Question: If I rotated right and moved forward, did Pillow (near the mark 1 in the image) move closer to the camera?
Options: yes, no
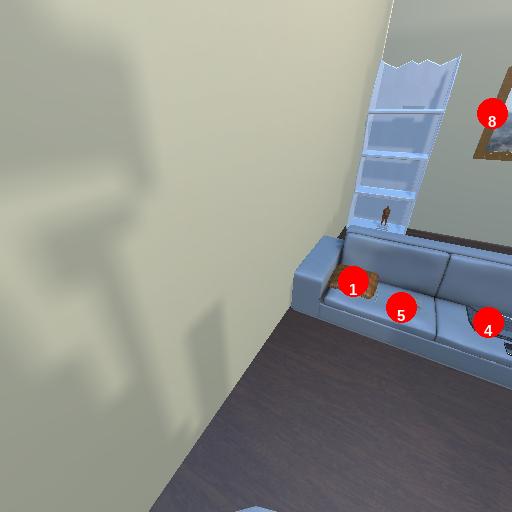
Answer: yes